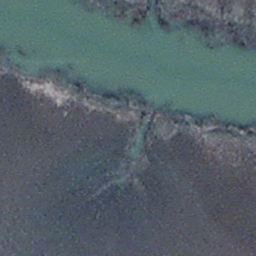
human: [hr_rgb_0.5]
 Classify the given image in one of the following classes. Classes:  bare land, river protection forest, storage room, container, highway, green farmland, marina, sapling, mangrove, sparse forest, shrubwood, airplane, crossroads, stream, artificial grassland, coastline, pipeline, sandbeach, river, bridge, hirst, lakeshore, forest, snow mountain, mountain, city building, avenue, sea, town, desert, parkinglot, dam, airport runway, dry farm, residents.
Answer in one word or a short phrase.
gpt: stream